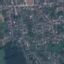
Label: Residential